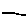
Label: line